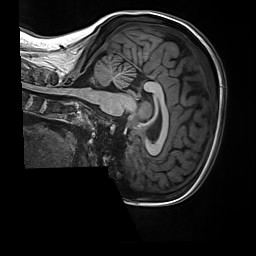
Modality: T1w
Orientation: sagittal
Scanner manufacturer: siemens
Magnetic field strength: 3 T
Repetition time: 2.5 s
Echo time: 0.00299 s